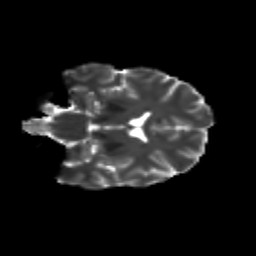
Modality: T2w
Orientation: coronal
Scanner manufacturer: siemens
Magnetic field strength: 3 T
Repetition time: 9.2 s
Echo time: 0.084 s